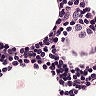
Metastatic tissue present: no